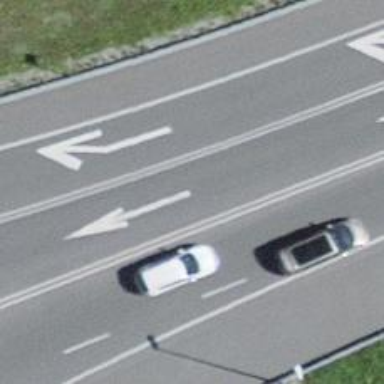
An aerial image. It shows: Trunk highway.